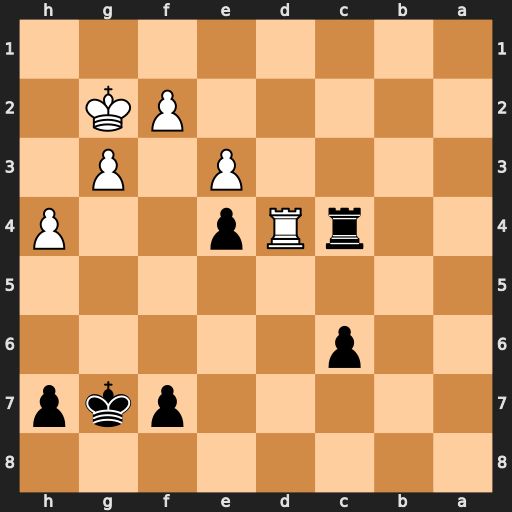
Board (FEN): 8/5pkp/2p5/8/2rRp2P/4P1P1/5PK1/8
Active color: b
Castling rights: -
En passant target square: -
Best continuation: Rxd4 exd4 Kf6 f3 Kf5